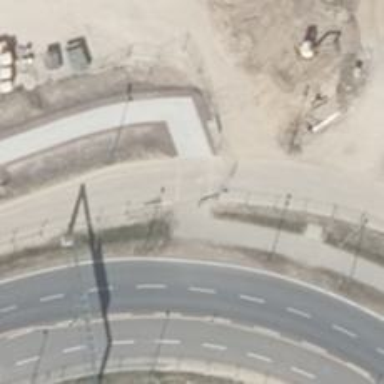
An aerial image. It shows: Uncontrolled zebra crossing on the road.